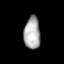
Tissue: lung
Cell type: Fibroblasts
Senescence score: 0.588
Nuclear area (px): 512
Mean DAPI intensity: 173.248